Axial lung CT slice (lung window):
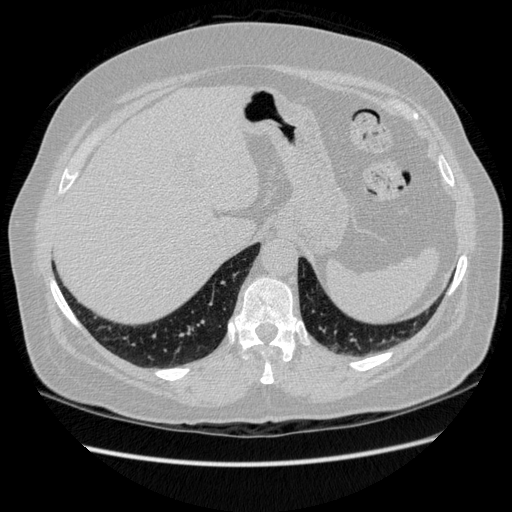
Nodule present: no